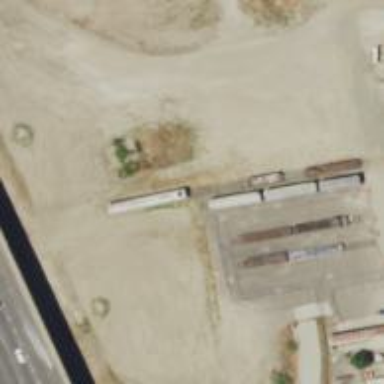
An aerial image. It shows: Railway yard used for servicing trains.